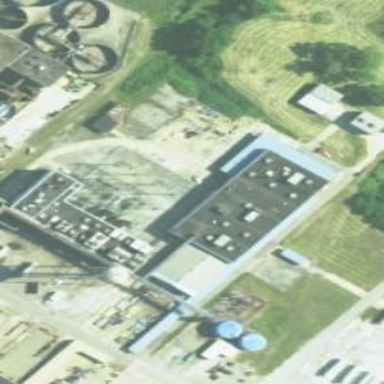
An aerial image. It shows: Industrial power substation.